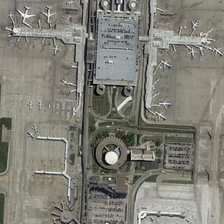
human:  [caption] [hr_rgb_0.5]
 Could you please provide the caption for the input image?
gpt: many planes are parked near a building with several parking lots .

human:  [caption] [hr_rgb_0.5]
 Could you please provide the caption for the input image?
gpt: many planes are parked near a building with several parking lots .

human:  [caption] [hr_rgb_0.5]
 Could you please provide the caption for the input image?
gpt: many planes are parked near a building with several parking lots .

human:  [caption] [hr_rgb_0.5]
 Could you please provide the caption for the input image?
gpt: many planes are parked near a building with several parking lots .

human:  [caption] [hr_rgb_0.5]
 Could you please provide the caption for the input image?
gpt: many planes are parked near a building with several parking lots .